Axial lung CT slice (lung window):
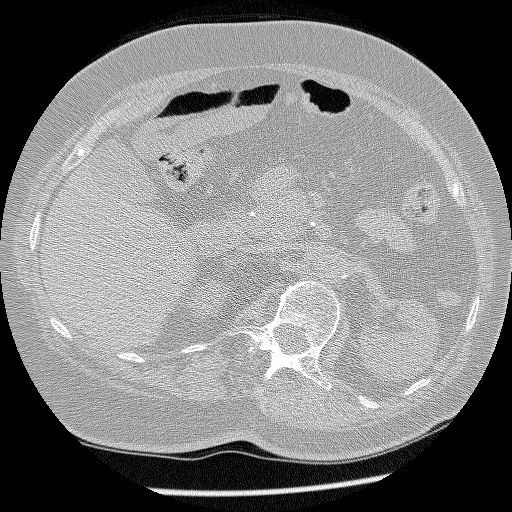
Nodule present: no